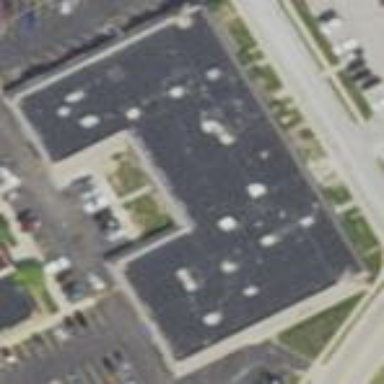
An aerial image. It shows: Office building.